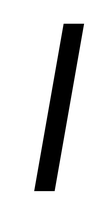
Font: Poppins-Italic